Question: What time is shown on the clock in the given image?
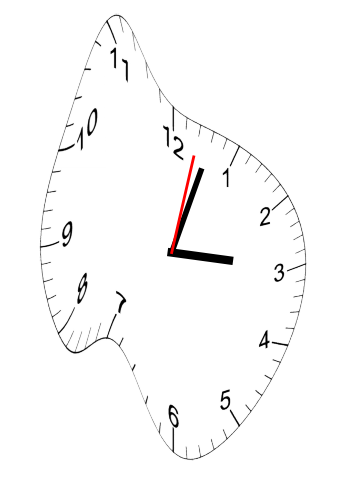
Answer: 03:03:02